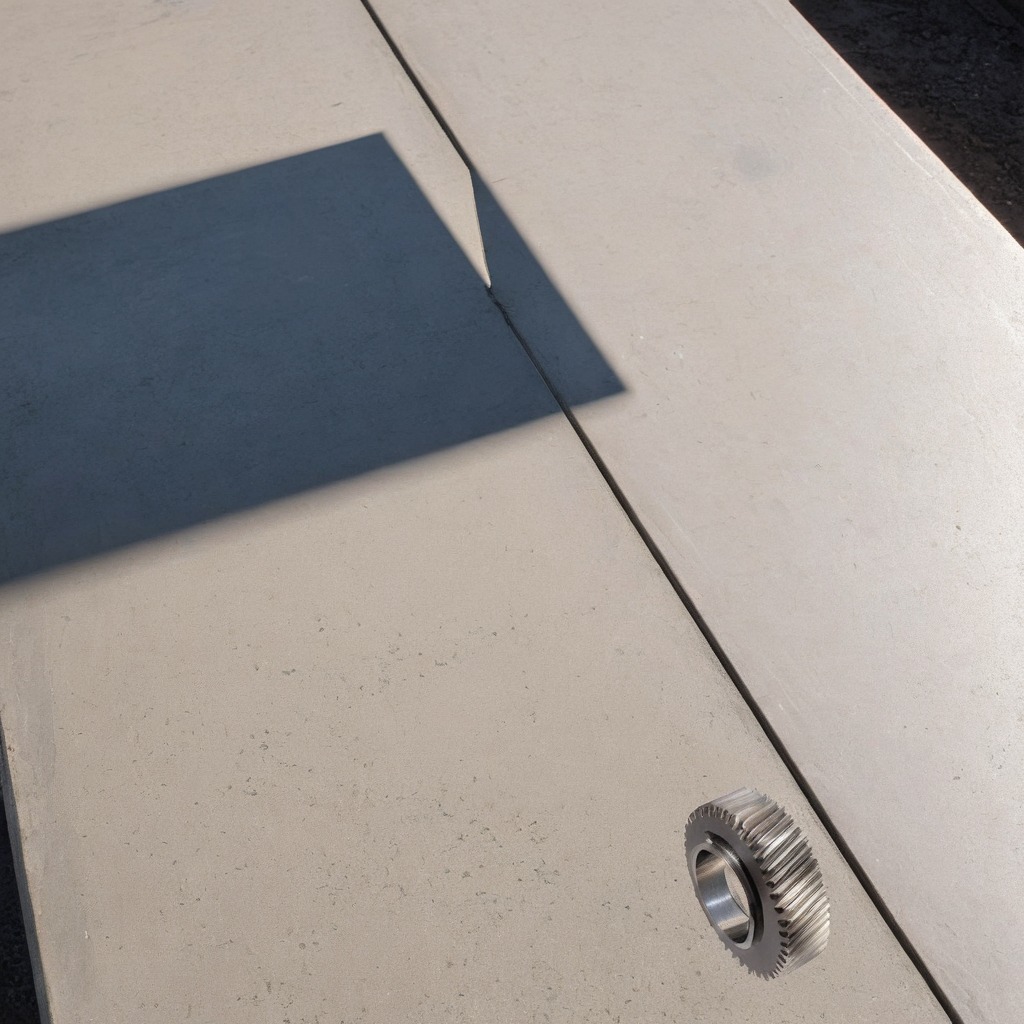
A steel gear with teeth is lying on the concrete workbench.